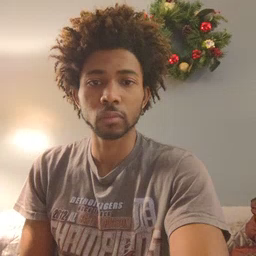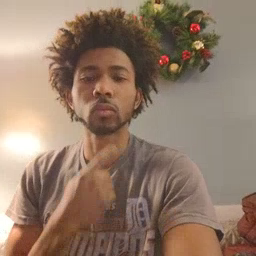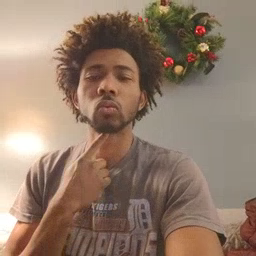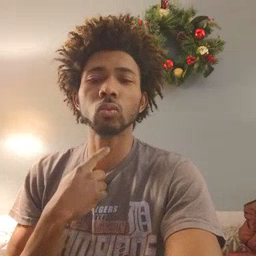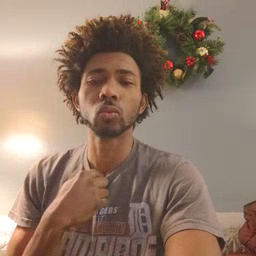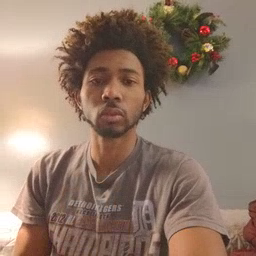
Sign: thirsty